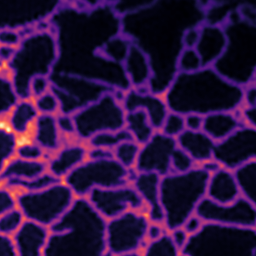
Label: Super-resolution ER image